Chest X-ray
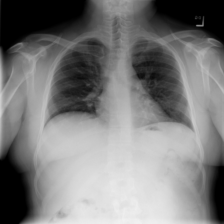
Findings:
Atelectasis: negative
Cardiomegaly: negative
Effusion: negative
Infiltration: negative
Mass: negative
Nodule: negative
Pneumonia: negative
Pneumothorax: negative
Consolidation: negative
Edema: negative
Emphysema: negative
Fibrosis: negative
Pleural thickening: negative
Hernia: negative